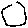
Label: hexagon